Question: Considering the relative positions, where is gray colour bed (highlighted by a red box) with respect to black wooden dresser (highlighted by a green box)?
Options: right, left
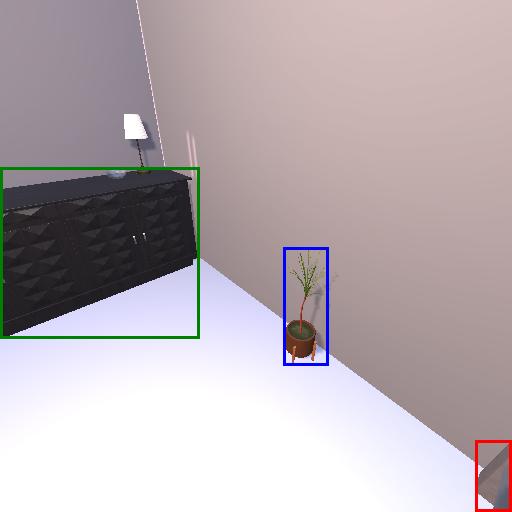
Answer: right